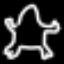
Label: frog